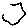
Label: hexagon